Question: I'm trying to make a simple listView with Xamarin Forms. The listView works in android, but on iOS i get a bugg where the content is missplaced over the cells. See my image and code below:

This is my code:
Page
'''
public class TablePage
{
public static Page GetTablePage ()
{
//Get NewsItems to populate listView
var NewsItemList = DataAccessLayer.GetNewsItemList ();
ListView listView = new ListView {
ItemsSource = NewsItemList,
ItemTemplate = new DataTemplate (typeof(NewsCell))
};
return new ContentPage {
Content = new StackLayout {
Children = {
listView
}
},
Title = "Table",
};
}
}
'''
Cell:
'''
public class NewsCell : ViewCell
{
public NewsCell ()
{
var headerLabel = new Label();
var contentLabel = new Label();
headerLabel.SetBinding(Label.TextProperty, "header");
contentLabel.SetBinding(Label.TextProperty, "content");
var s = new StackLayout();
s.Padding = 20;
s.Children.Add(headerLabel);
s.Children.Add(contentLabel);
this.View = s;
}
}
'''
DataAccessLayer for items:
'''
public static List<NewsItem> GetNewsItemList()
{
List<NewsItem> NewsItemList = new List<NewsItem> ();
NewsItemList.Add(new NewsItem { header = "News1", content = "content1"});
NewsItemList.Add(new NewsItem { header = "News2", content = "content2"});
NewsItemList.Add(new NewsItem { header = "News3", content = "content3"});
NewsItemList.Add(new NewsItem { header = "News4", content = "content4"});
return NewsItemList;
}
'''
What am i doing wrong?
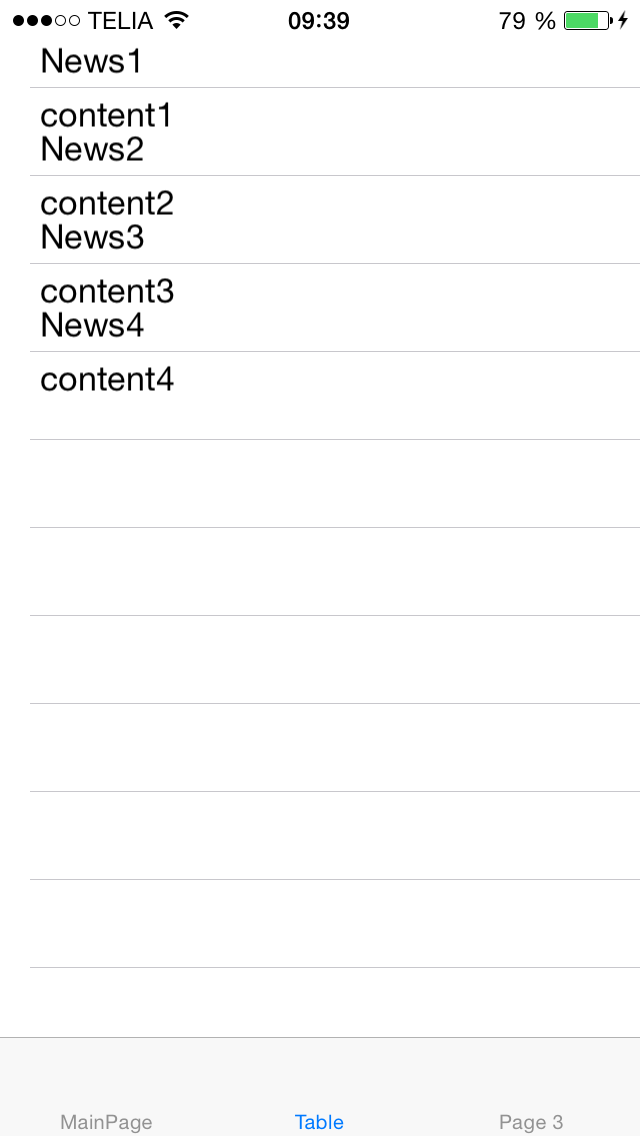
Answer: The issue here is the padding you've used is 20px, much too large.
Take a look at <URL> to see what Padding is - it is the space between your container element and the space where child elements are laid out.
In this case you're putting 20px on either side, so the 'headerLabel' starts 20px below the top, takes something like 20px itself and the 'contentLabel' starts under that. At the same time the ListView still has its default row height, looks like something around 42px, so the 'contentLabel' starts at offset of 40px and therefore over the next cell.
You can to 's.Padding = new Thickness(20,2,20,2);' so that you get 20px on left and right but only 2 on top and bottom.
---
You will also notice that your ListView starts from the top of the screen and the iOS bar covers some of the content. To fix that apply a similar padding trick to the content page itself:
'''
if (Device.OS == TargetPlatform.iOS)
this.Padding = new Thickness (0, 20, 0, 0);
'''